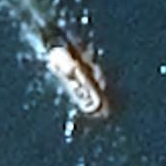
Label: civil